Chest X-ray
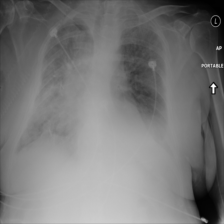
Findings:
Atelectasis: positive
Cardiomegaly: negative
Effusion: negative
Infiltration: negative
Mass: negative
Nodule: negative
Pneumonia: negative
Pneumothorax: negative
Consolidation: negative
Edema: negative
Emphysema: negative
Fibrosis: negative
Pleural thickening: negative
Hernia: negative